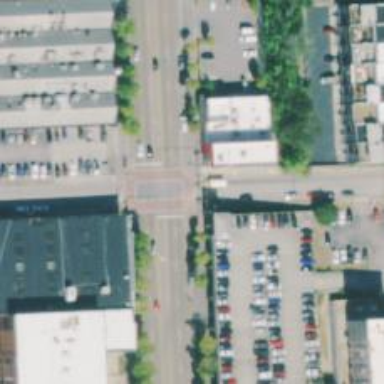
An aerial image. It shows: Marked road crossing.